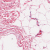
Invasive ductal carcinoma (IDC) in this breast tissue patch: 0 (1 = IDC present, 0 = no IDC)